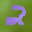
Label: 2